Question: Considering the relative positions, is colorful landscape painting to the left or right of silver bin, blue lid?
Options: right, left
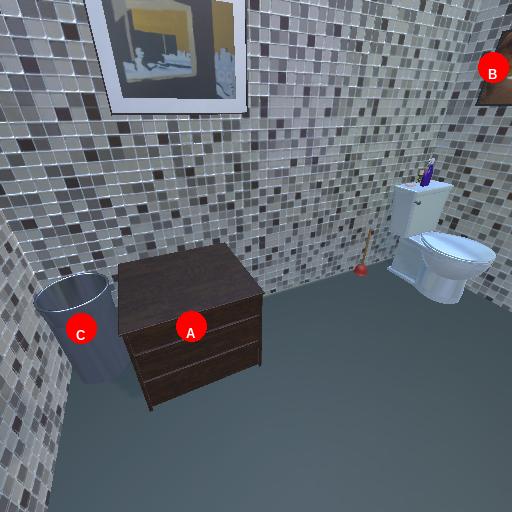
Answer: right